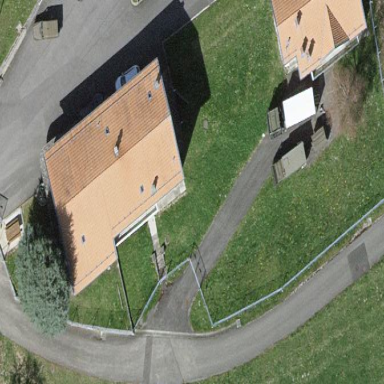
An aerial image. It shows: Residential building.